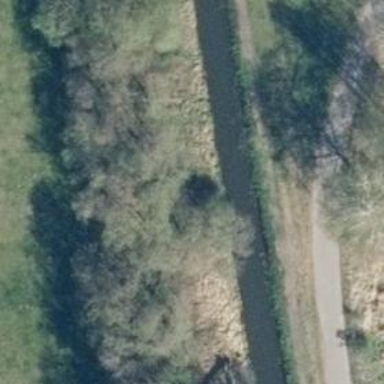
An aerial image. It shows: Canal.